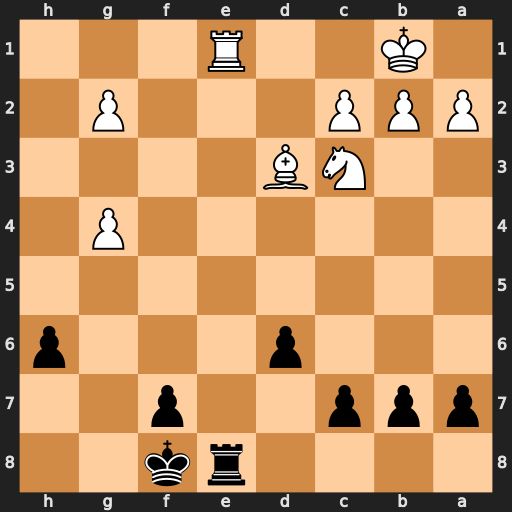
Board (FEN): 4rk2/ppp2p2/3p3p/8/6P1/2NB4/PPP3P1/1K2R3
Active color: b
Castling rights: -
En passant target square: -
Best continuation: Rxe1+ Nd1 Rxd1#